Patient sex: M
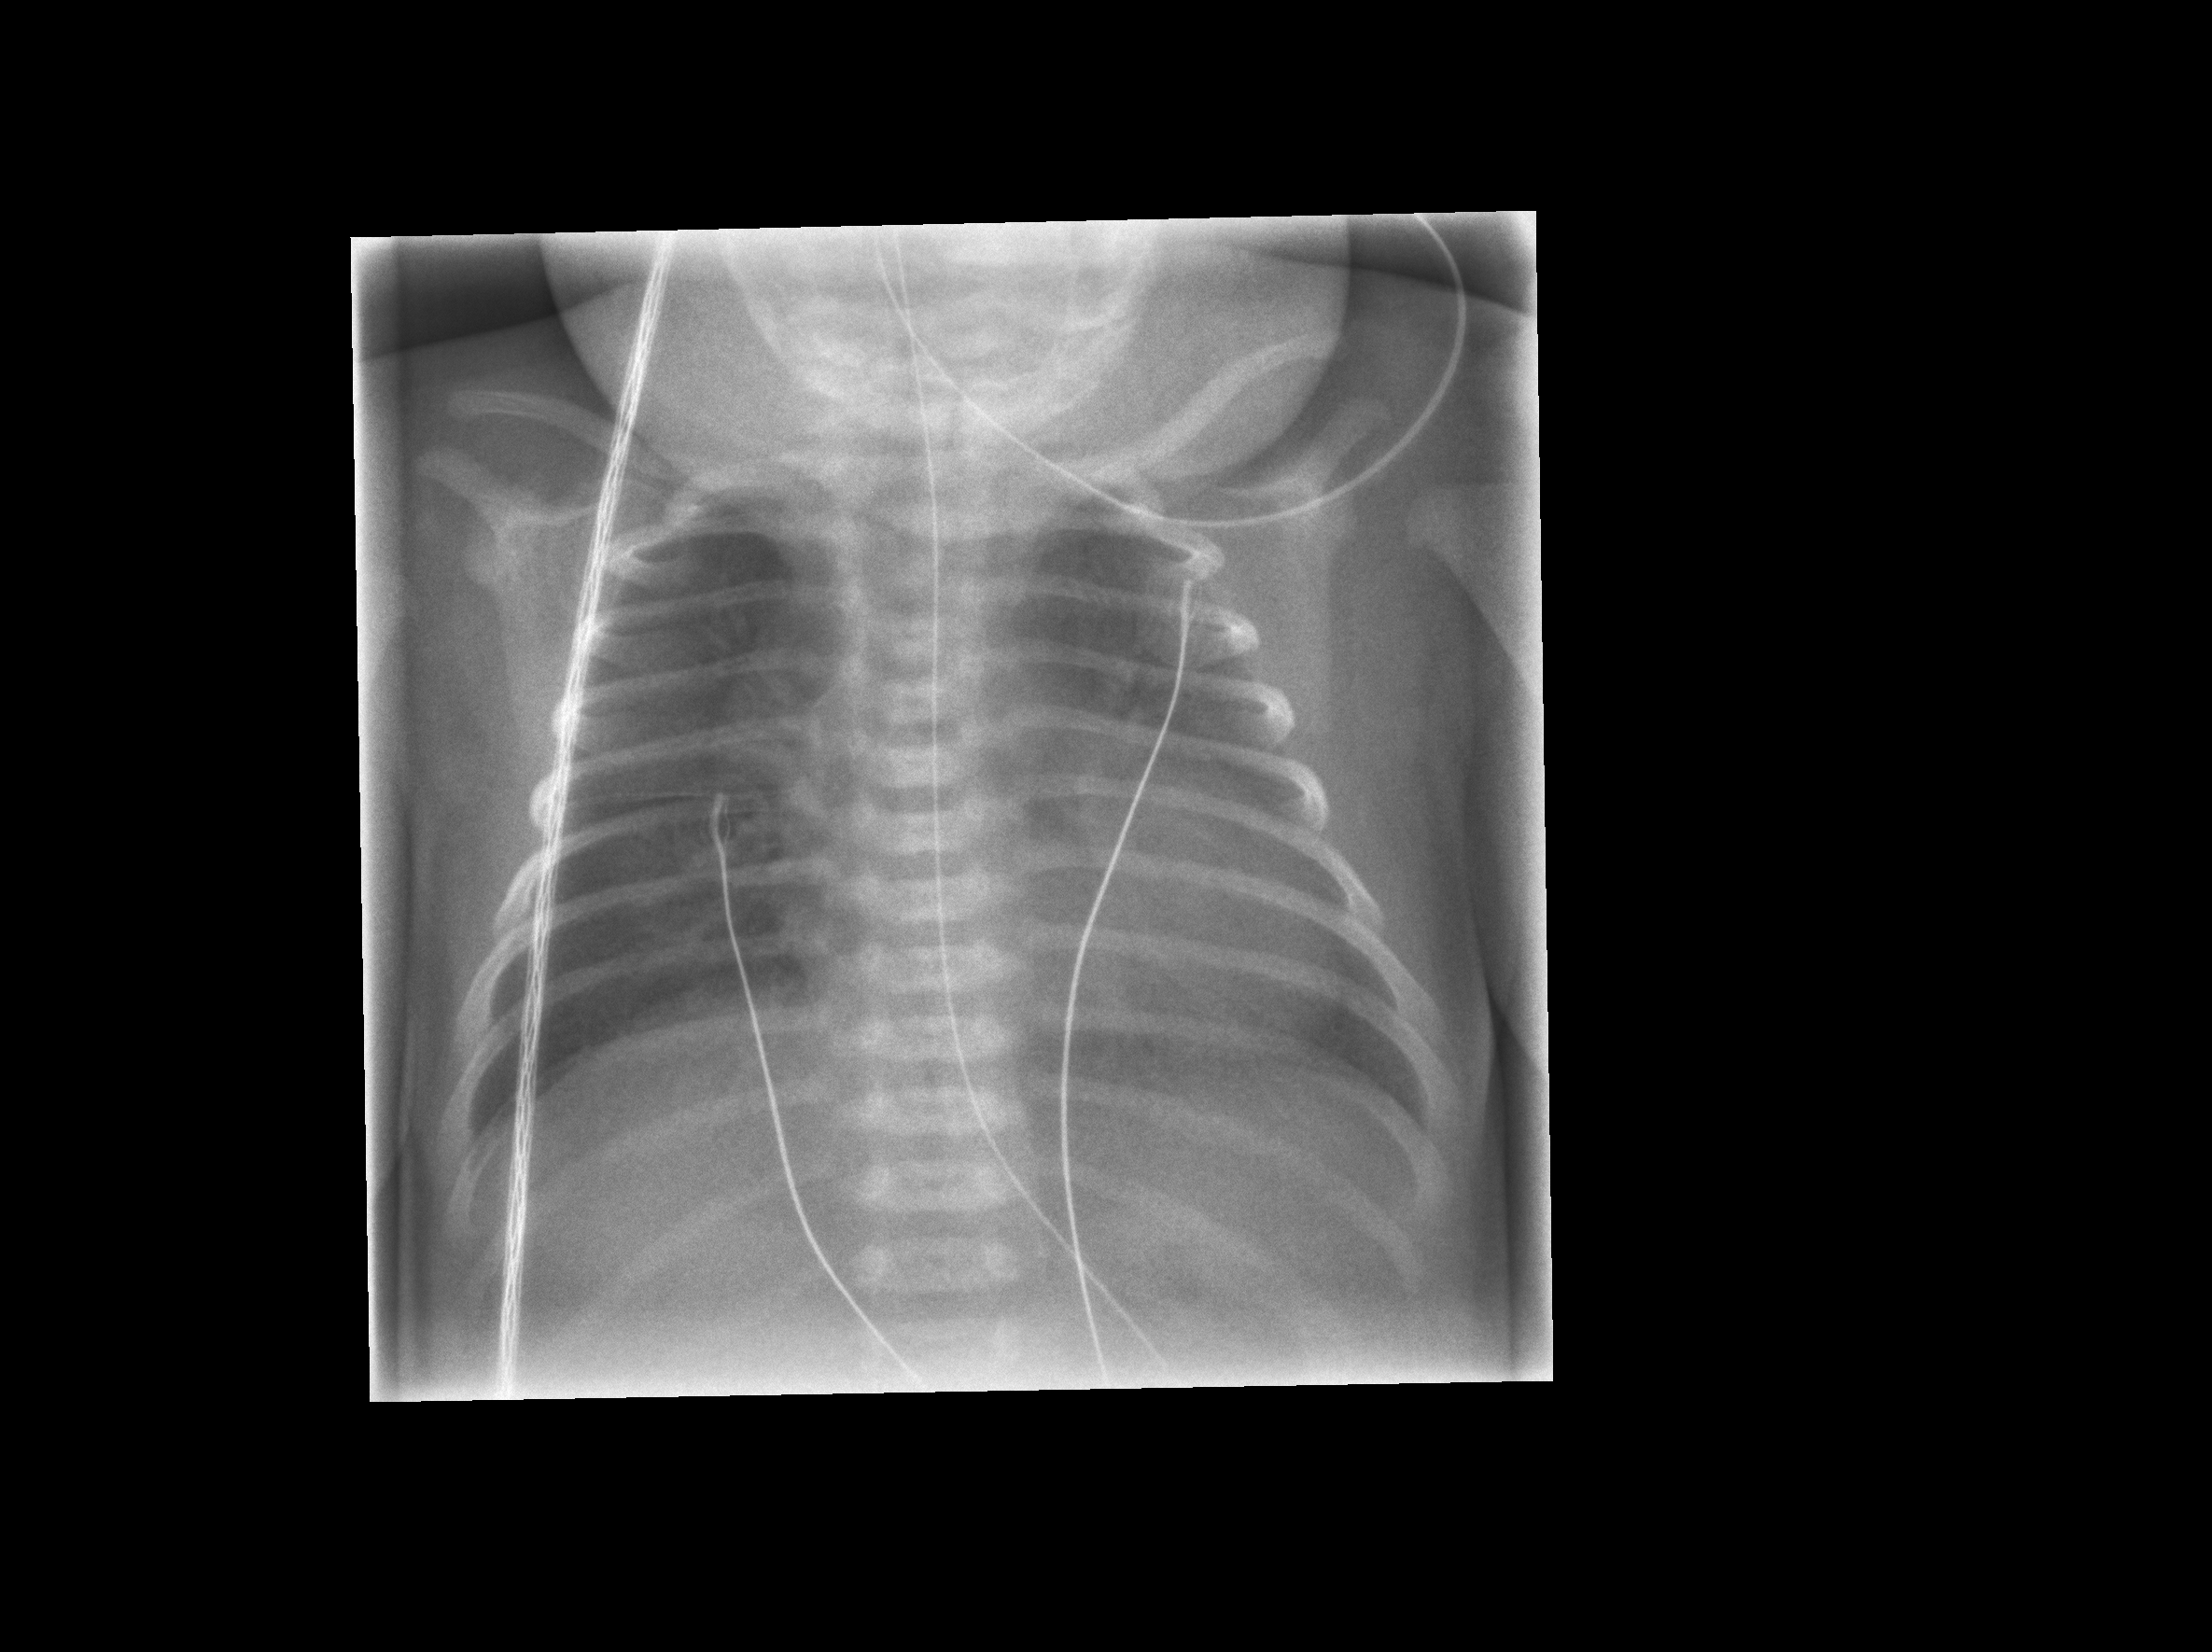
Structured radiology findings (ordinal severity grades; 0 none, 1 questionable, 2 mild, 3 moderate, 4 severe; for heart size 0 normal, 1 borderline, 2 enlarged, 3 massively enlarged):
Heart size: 0
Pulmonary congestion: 0
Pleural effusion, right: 1
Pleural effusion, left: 0
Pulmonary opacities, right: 0
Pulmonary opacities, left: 0
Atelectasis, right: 1
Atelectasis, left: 0